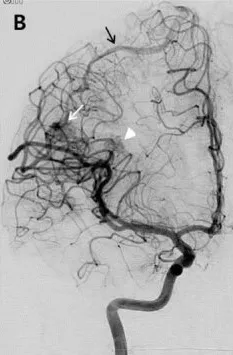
Digital subtraction angiography: A and B. Lateral and anteroposterior right carotid angiogram showed arteriovenous malformations (AVMs) in the right insular (white arrowhead) and parietal (white arrow) lobes, measuring 7 mm and 15 mm, respectively. The AVMs were drained though cortical veins to the superior sagittal sinus (black arrow).
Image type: radiology (ct)